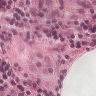
Metastatic tissue present: no